高三 · 代数
欧拉公式 $e^{i x}=\cos x+i \sin x$ (其中 $\mathrm{i}$ 为虚数单位) 是由著名数学家欧拉发现的, 当 $x=\pi$ 时, $e^{\pi i}+1=0$, 这是数学里最令人着迷的一个公式, 数学家们评价它是“上帝创造的公式”, 根据欧拉公式, 若将 $e^{\frac{\pi}{3} i}$ 所表示的复数记为 $z$, 那么 $|z|=$
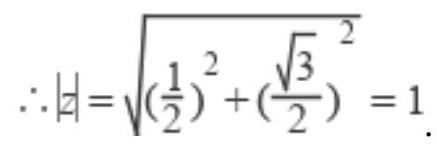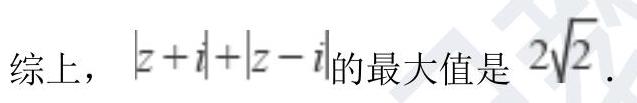
答案: 1
解析: 答案: 1

【解析】 【解析】 由题意, $e^{\frac{\pi}{3} i}=\cos \frac{\pi}{3}+i \sin \frac{\pi}{3}=\frac{1}{2}+\frac{\sqrt{3}}{2} i$,

故答案为: 1 .

【分析】由已知可得 $e^{\frac{\pi}{3} i}=\cos \frac{\pi}{3}+i \sin \frac{\pi}{3}=\frac{1}{2}+\frac{\sqrt{3}}{2} i$, 再由复数模的计算公式求解.

22.答案: $2 \sqrt{2}$

【解析】 设 $z=\cos \theta+i \sin \theta,(0 \leq \theta<2 \pi)$.

则 $|z+i|+|z-i|=\sqrt{\cos ^{2} \theta+(\sin \theta+1)^{2}}+\sqrt{\cos ^{2} \theta+(\sin \theta-1)^{2}}$

$=\sqrt{2(1+\sin \theta)}+\sqrt{2(1-\sin \theta)}=\sqrt{2\left(\sin \frac{\theta}{2}+\cos \frac{\theta}{2}\right)^{2}}+\sqrt{2\left(\sin \frac{\theta}{2}-\cos \frac{\theta}{2}\right)^{2}}$

$=\sqrt{2}\left|\sin \frac{\theta}{2}+\cos \frac{\theta}{2}\right|+\sqrt{2}\left|\sin \frac{\theta}{2}-\cos \frac{\theta}{2}\right|$.

$\because 0 \leq \theta<2 \pi, \quad \therefore 0 \leq \frac{\theta}{2}<\pi$.

当 $\frac{\theta}{2} \in\left[0, \frac{\pi}{4}\right]_{\text {时, }} 0 \leq \sin \frac{\theta}{2} \leq \frac{\sqrt{2}}{2} \leq \cos \frac{\theta}{2} \leq 1$,

所以 $|z+i|+|z-i|=2 \sqrt{2} \cos \frac{\theta}{2}, \quad|z+i|+|z-i|$ 的最大值是 $2 \sqrt{2}$;

当 $\frac{\theta}{2} \in\left(\frac{\pi}{4}, \frac{3 \pi}{4}\right]_{\text {时, }}-\frac{\sqrt{2}}{2} \leq \cos \frac{\theta}{2}<\frac{\sqrt{2}}{2}<\sin \frac{\theta}{2} \leq 1$,

所以 $|z+i|+|z-i|=2 \sqrt{2} \sin \frac{\theta}{2}, \quad|z+i|+|z-i|$ 的最大值是 $2 \sqrt{2}$;

当 $\frac{\theta}{2} \in\left(\frac{3 \pi}{4}, \pi\right)_{\text {时, }}-1<\cos \frac{\theta}{2}<-\frac{\sqrt{2}}{2}, 0<\sin \frac{\theta}{2}<\frac{\sqrt{2}}{2}$, 所以 $\left|\sin \frac{\theta}{2}\right|<\left|\cos \frac{\theta}{2}\right|$,

$|z+i|+|z-i|=-2 \sqrt{2} \cos \frac{\theta}{2}, \quad|z+i|+|z-i|<2 \sqrt{2}$.

故答案为: $2 \sqrt{2}$.

【分析】设 $z=\cos \theta+i \sin \theta,(0 \leq \theta<2 \pi)$, 化简得 $\left.|z+i|+|z-i|=\sqrt{2}\left|\sin \frac{\theta}{2}+\cos \frac{\theta}{2}\right|+\sqrt{2} \sin \frac{\theta}{2}-\cos \frac{\theta}{2} \right\rvert\,$,再分类讨论去绝对值, 在根据三角函数的性质, 即可求出结果.

23.答案: (1) 【解析】 $z-i=3+b i-i=3+(b-1) i$

$\because z-i$ 为实数, $\therefore b-1=0$, 则 $b=1, \therefore z=3+i$;

（2）【解析】 由（1）可知 $z=3+i$, 则 $|z|=\sqrt{3^{2}+1^{2}}=\sqrt{10}$.

【分析】(1) 根据复数的类型确定 $b$ 的值, 即可得出复数 $z$; (2) 由模长公式求解即可.